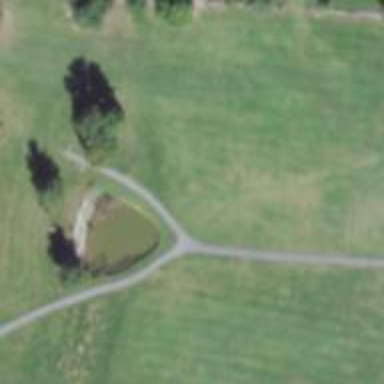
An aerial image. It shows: Grassy area designated as golf fairway.